Current action and preconditions to check: trajectory_clear

Your task: For each precondition in the list above, predict whether it will hold at this action.

Consider the current scene as observed from the mobile robot's camera, and analyze the predicted future states of all dynamic agents (e.g., people, animals, vehicles, or any moving entities) within the NEXT SECOND.

IMPORTANT: Only answer "very likely" if you are absolutely certain—based on strong, clear evidence—that a dynamic agent will violate the precondition in the predicted future state. Do NOT answer "very likely" for unlikely, ambiguous, or low-probability risks.

Ask yourself for each precondition: Is there a high probability, with clear and convincing evidence, that the predicted future states of any dynamic agent will interfere with the predicted future state of the currently executing action within the NEXT SECOND, causing that precondition to fail?

Assess the risk level based on these predictions. Use "likely" or "very likely" if motions create a clear risk of interference.

Use "neutral" or "improbable" if agents are nearby but their predicted paths are clearly diverging or non-conflicting.

Failure Risk Categories: "very improbable", "improbable", "neutral", "likely", "very likely"

Answer Format: Output ONLY the probability_of_failure value from these categories: "very improbable", "improbable", "neutral", "likely", "very likely"

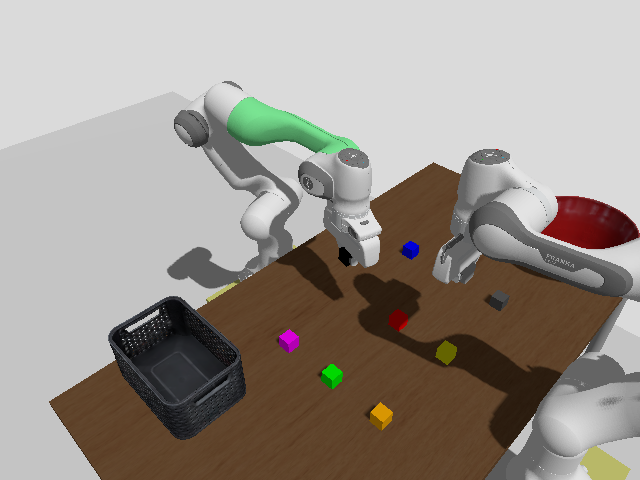

Answer: improbable